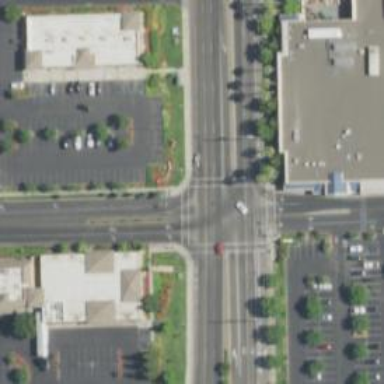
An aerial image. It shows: Marked crossing on the road.